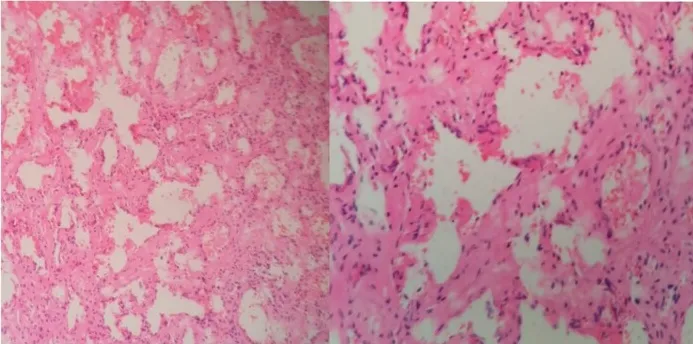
Hematoxylin-eosinstaining (HE)-stained histological section reveals an increased number of blood vessels with varying thickness.
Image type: pathology (h&e)